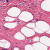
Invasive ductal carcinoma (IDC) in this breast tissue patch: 0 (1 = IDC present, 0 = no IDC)